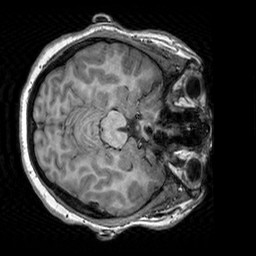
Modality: T1w
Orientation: axial
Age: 20
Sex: female
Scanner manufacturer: siemens
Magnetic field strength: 3 T
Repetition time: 2.3 s
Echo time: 0.00303 s